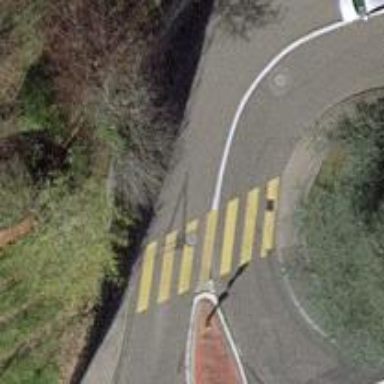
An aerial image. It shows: Marked road crossing.